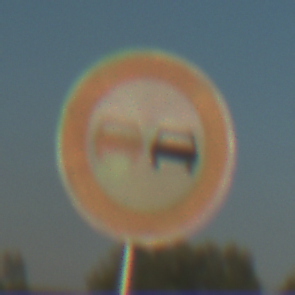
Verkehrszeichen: Ueberholverbot
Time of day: SunriseSunset
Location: Outdoor (Beach)
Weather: Clear
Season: NotSpecified
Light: Natural